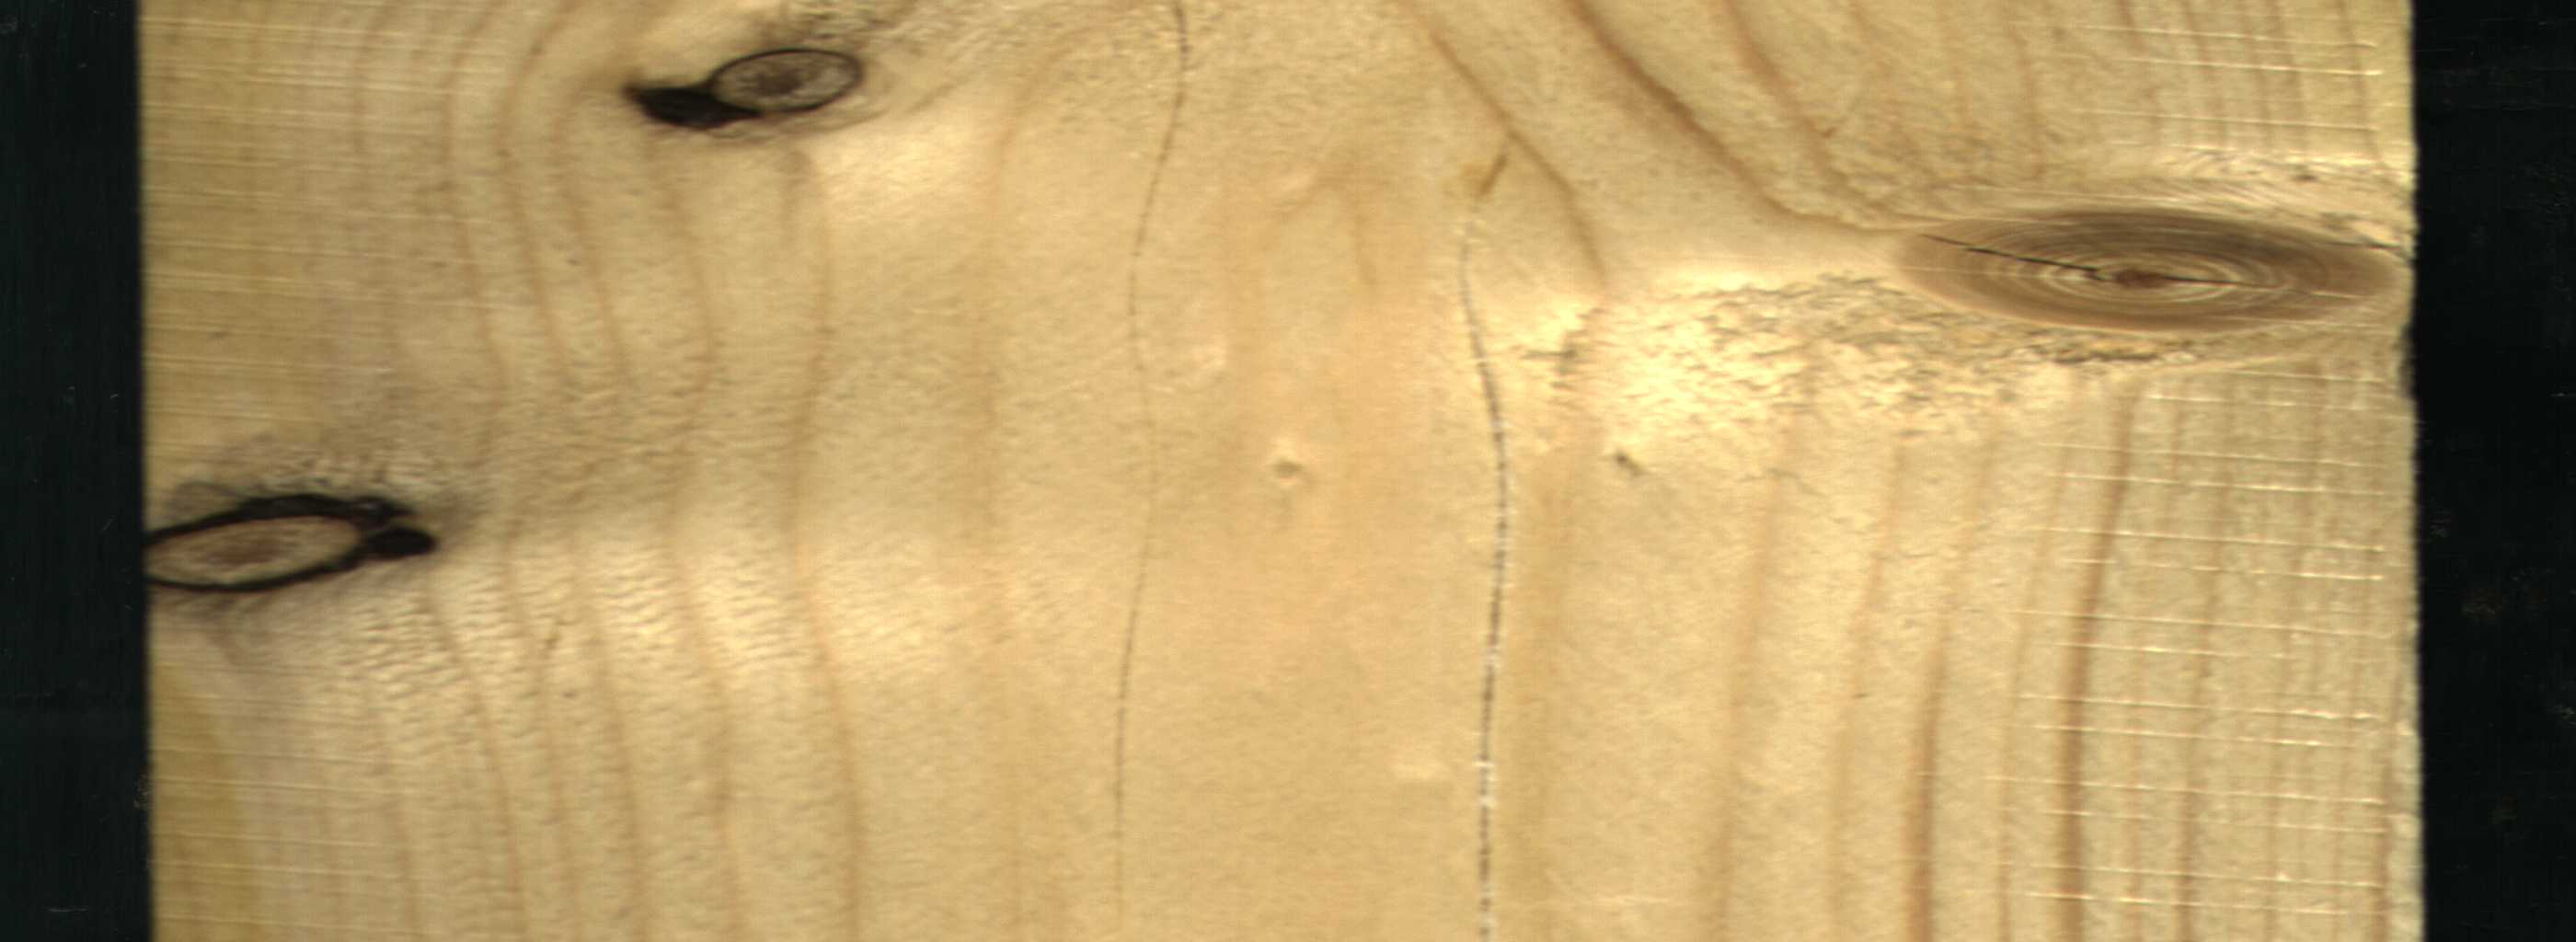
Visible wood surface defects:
Crack
knot_with_crack
Dead_Knot
Dead_Knot